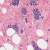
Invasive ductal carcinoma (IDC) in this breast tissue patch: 1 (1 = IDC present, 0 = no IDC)